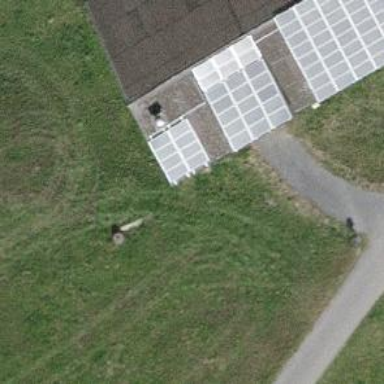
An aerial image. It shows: Solar power generator with photovoltaic panels.